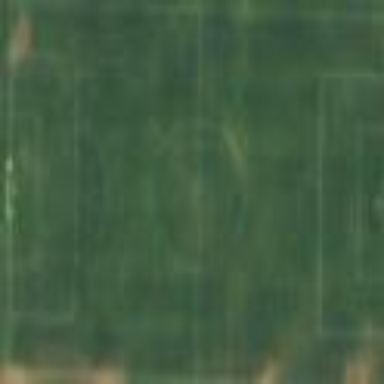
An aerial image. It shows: Soccer pitch designated for leisure and sports activities.